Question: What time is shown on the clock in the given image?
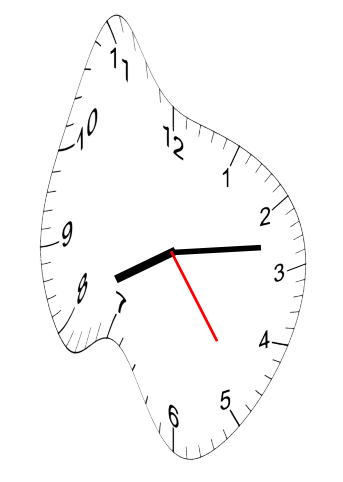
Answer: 08:13:24